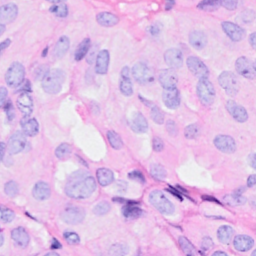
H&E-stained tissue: Breast